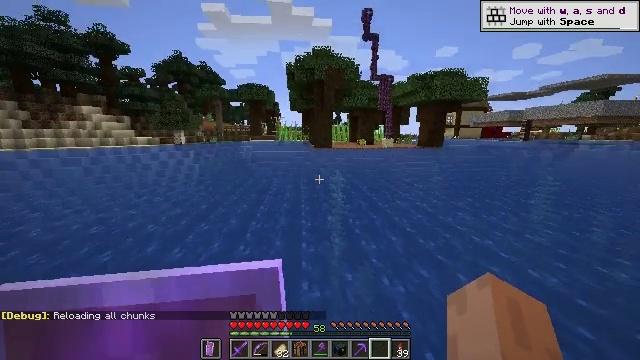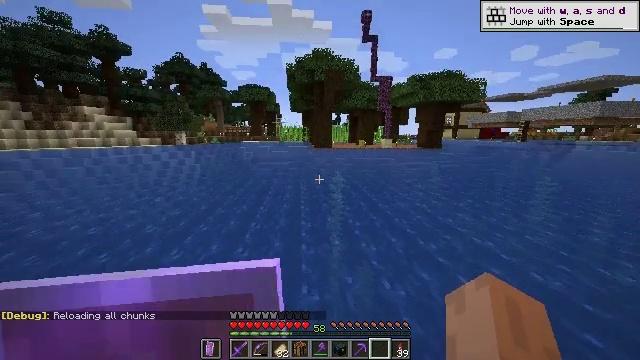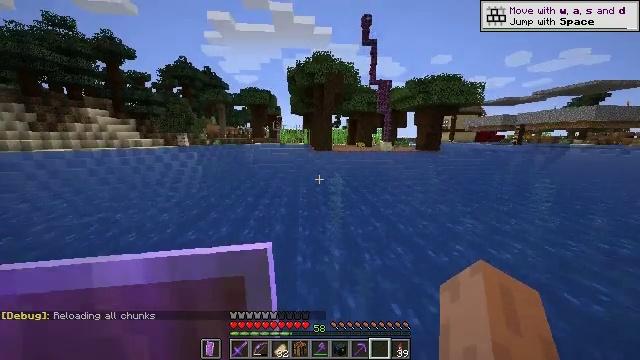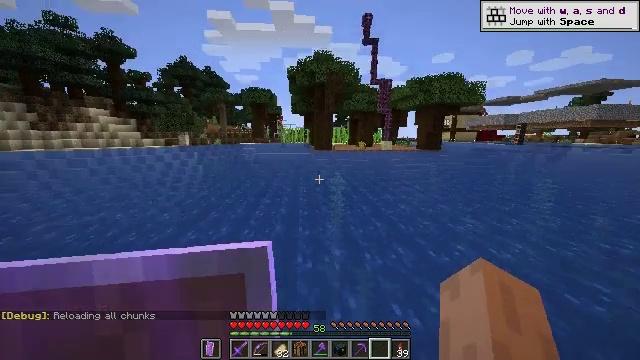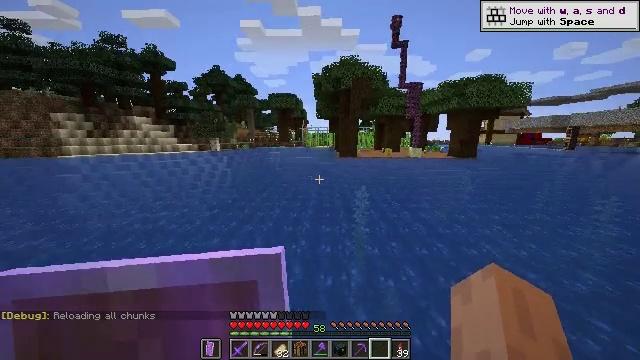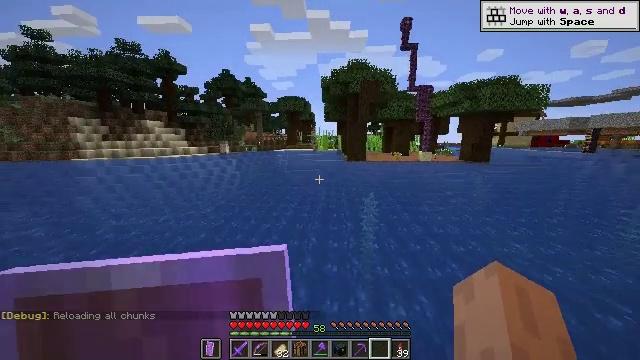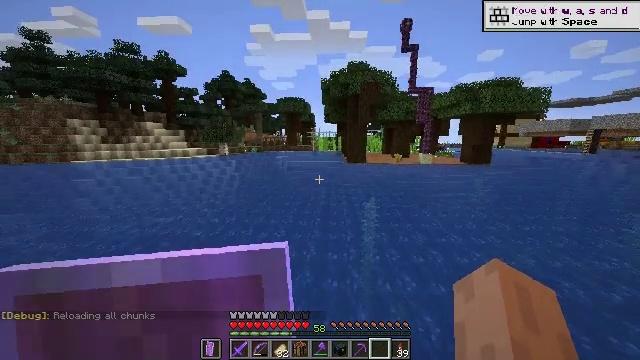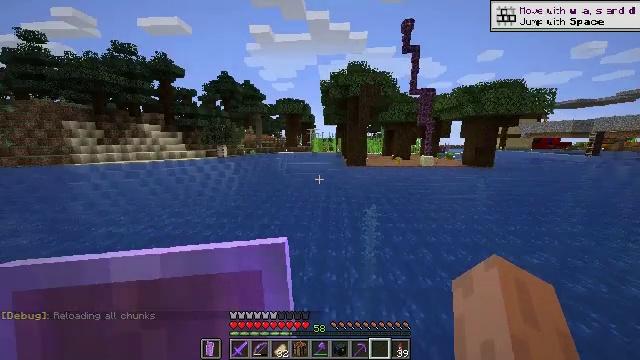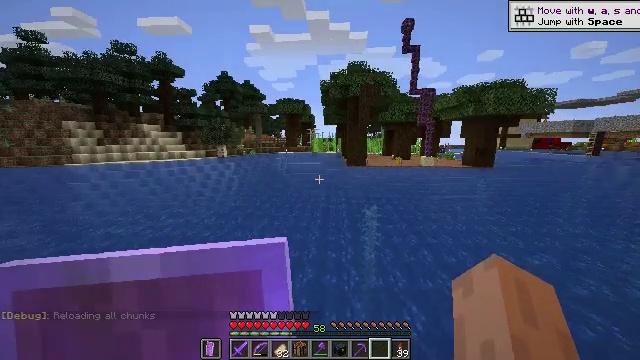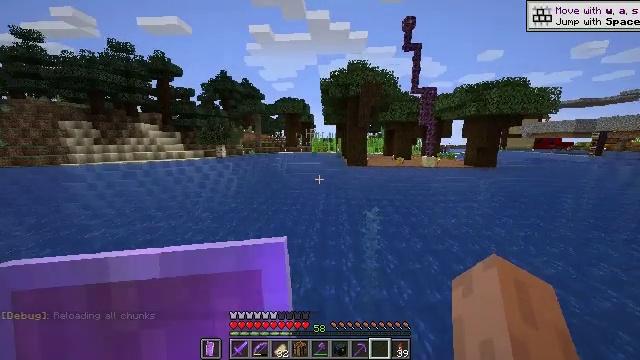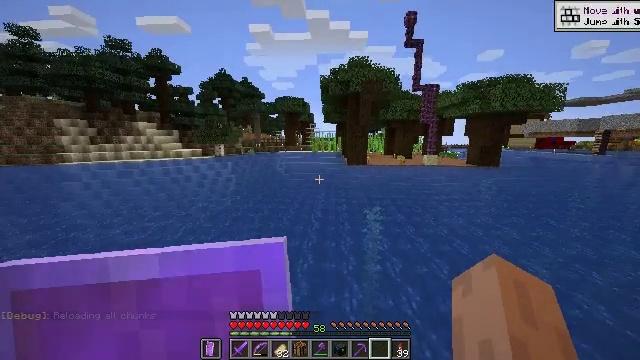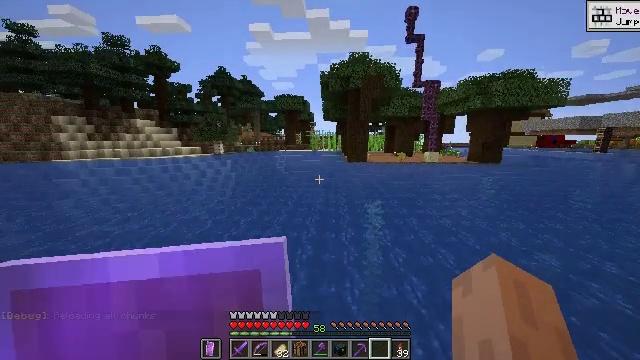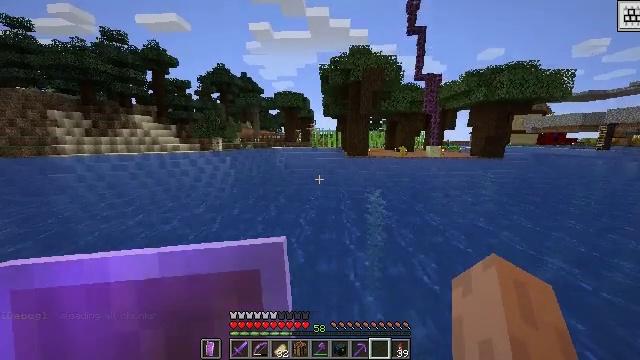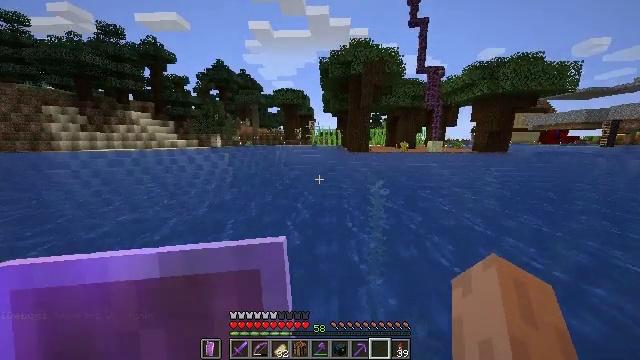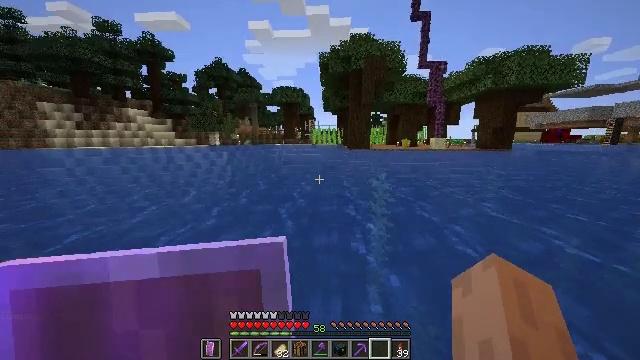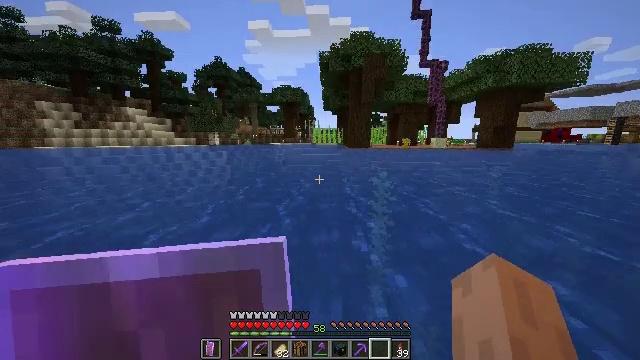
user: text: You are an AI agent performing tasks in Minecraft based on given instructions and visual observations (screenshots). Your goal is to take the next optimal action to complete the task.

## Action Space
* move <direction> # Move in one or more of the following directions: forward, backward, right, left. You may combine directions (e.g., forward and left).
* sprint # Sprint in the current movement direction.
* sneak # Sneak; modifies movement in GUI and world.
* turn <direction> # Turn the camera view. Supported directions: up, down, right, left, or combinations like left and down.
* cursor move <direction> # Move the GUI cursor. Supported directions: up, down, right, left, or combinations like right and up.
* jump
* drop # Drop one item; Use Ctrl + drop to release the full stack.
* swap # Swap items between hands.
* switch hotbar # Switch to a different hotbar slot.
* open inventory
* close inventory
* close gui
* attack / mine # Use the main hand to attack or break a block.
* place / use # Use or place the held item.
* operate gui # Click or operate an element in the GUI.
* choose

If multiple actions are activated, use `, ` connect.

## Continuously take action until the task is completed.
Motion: motion action
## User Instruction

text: Attack the slime block to pick it up.
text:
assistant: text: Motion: move forward, sprint
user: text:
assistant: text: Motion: move forward, sprint
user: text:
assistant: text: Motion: move forward, sprint, jump
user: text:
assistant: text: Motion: move forward, sprint, turn left, jump
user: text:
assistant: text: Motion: move forward, sprint, turn left, jump
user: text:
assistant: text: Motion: move forward, sprint, jump
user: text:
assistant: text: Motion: move forward, sprint
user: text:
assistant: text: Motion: move forward, sprint
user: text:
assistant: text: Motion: move forward, sprint
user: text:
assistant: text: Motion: move forward, sprint, jump
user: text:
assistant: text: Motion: move forward, sprint, jump
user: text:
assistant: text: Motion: move forward, sprint, jump
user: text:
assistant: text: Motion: move forward, sprint, jump
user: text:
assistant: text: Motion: move forward, sprint, jump
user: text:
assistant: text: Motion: move forward, sprint, jump
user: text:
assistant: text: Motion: move forward, sprint, jump
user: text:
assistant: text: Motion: move forward, sprint, jump
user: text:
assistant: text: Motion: move forward, sprint, jump
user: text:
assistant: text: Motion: move forward, sprint, jump
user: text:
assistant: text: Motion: move forward, sprint, jump
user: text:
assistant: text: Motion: move forward, sprint, jump
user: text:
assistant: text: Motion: move forward, sprint, jump
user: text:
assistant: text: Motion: move forward, sprint, jump
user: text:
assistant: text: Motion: move forward, sprint, jump
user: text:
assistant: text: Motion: move forward, sprint, jump
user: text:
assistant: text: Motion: move forward, sprint, jump
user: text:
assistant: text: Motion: move forward, sprint, jump
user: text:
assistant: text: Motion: move forward, sprint
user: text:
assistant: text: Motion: move forward, sprint
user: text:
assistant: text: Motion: move forward, sprint